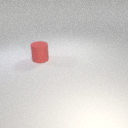
large red rubber cylinder